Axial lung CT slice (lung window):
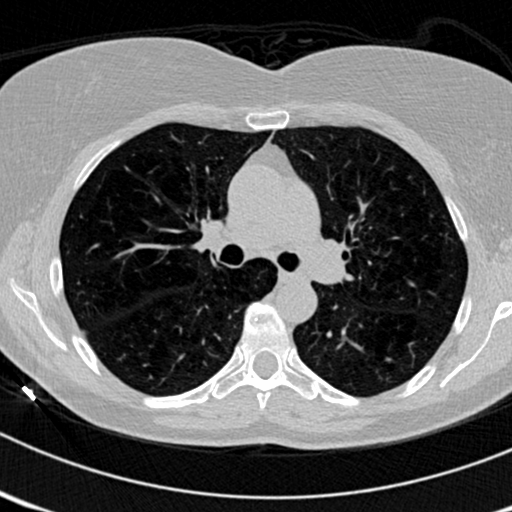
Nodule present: no